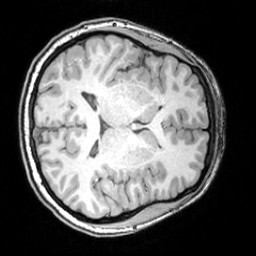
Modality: T1w
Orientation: axial
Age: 19
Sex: female
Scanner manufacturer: siemens
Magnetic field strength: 3 T
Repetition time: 1.81 s
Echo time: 0.00351 s